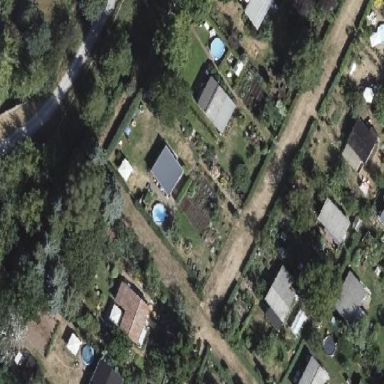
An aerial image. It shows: Plot within allotments.